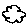
Label: cloud